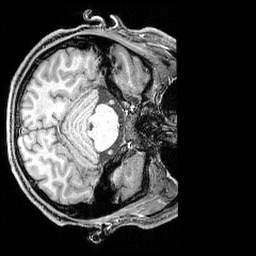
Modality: T1w
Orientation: axial
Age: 21
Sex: male
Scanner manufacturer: siemens
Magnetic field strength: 3 T
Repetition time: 2.3 s
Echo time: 0.00324 s